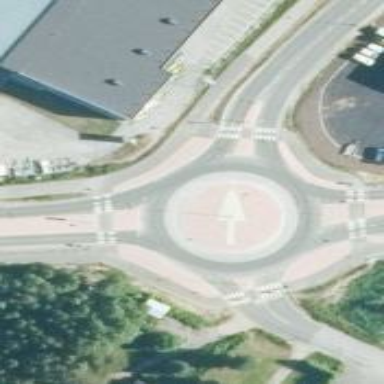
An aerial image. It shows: Tertiary road with asphalt surface leading to roundabout junction.